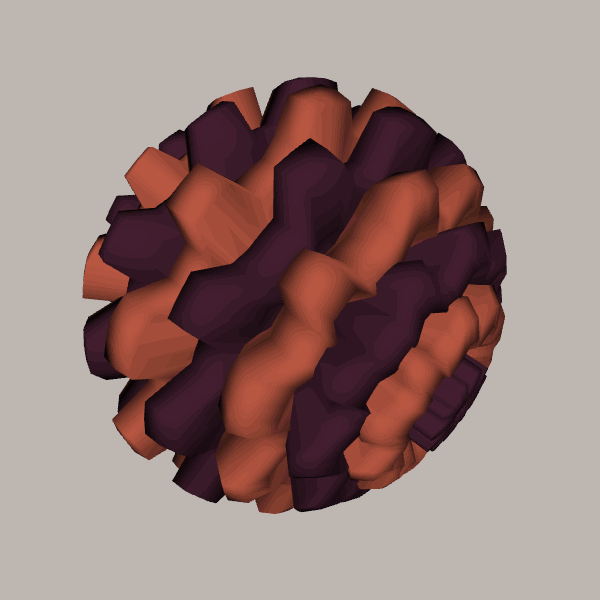
Background: light